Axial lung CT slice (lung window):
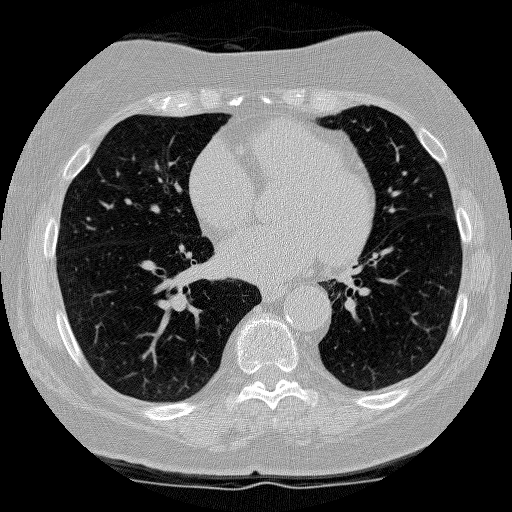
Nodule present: no